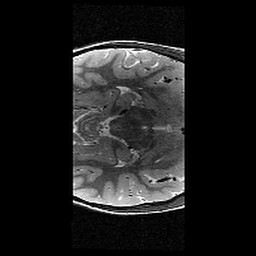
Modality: T2w
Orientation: axial
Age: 10
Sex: male
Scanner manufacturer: siemens
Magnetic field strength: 3 T
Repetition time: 9.23 s
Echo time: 0.067 s